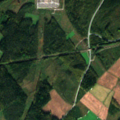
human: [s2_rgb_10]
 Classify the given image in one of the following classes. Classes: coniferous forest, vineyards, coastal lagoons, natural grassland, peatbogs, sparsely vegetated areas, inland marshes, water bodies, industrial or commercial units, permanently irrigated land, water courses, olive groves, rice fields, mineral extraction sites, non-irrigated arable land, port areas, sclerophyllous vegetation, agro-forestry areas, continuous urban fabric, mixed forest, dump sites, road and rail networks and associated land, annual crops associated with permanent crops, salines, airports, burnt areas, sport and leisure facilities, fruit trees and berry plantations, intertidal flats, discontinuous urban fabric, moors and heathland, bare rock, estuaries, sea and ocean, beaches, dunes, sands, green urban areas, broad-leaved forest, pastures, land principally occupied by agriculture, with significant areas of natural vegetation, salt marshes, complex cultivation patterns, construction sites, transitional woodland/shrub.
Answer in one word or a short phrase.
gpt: non-irrigated arable land, coniferous forest, mixed forest, transitional woodland/shrub